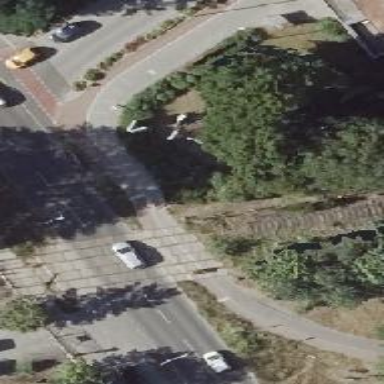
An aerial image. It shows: Railway crossing with lights.